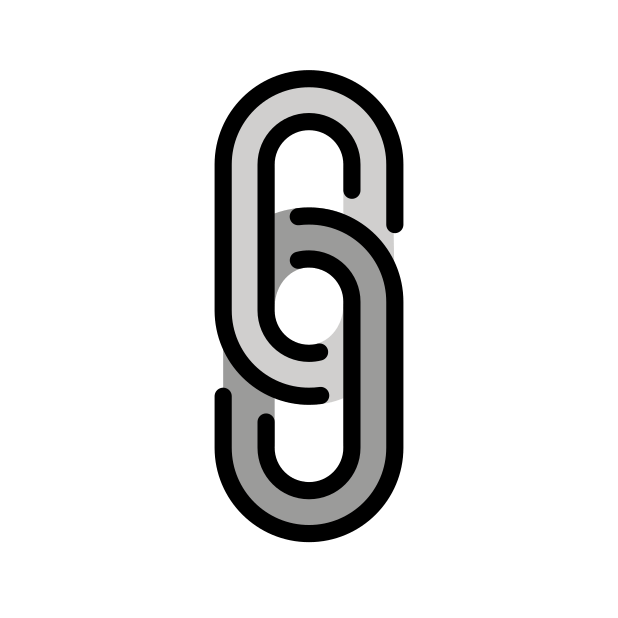
Emoji: 🔗
Name: link symbol
Unicode: 0x1f517